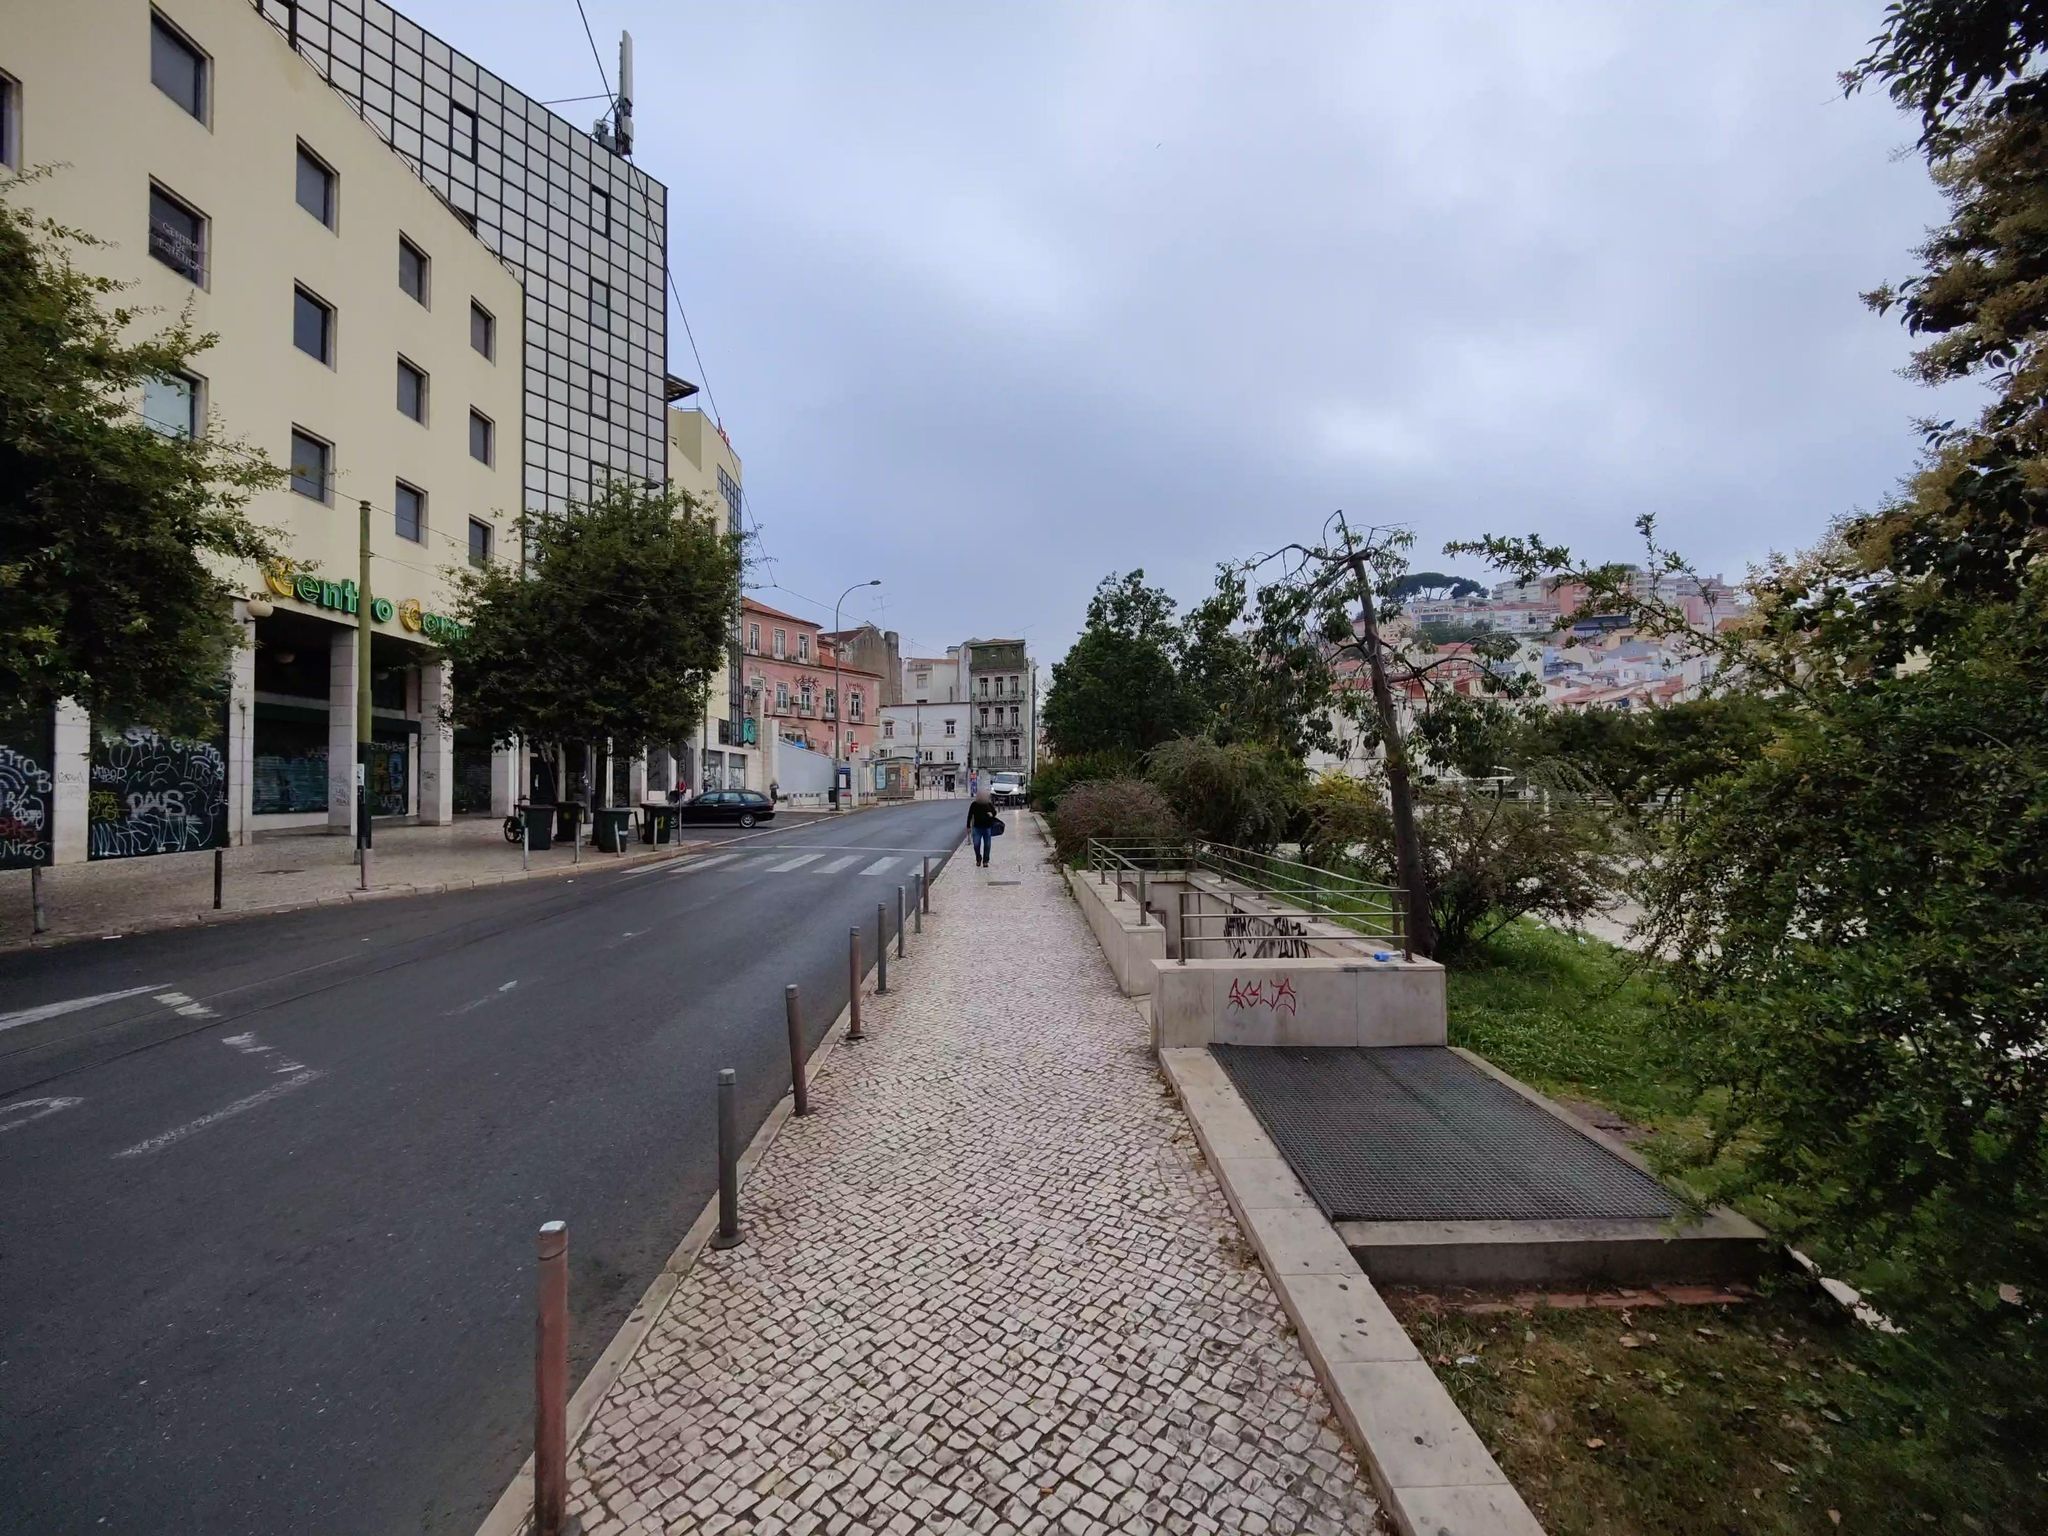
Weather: cloudy
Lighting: day
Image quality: good
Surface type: cycling surface
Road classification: footway
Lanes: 2
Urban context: urban centre
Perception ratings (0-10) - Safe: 7.63, Lively: 6.54, Beautiful: 6.88, Boring: 2.14, Depressing: 5.27, Wealthy: 6.82